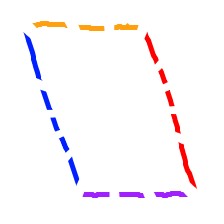
Shape: parallelogram